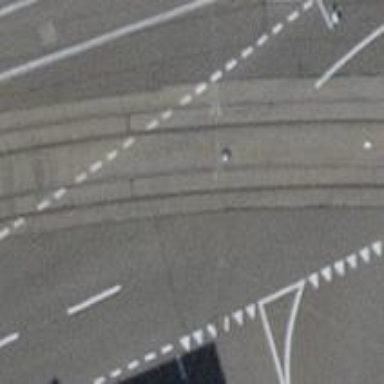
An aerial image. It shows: Tram level crossing on railway.